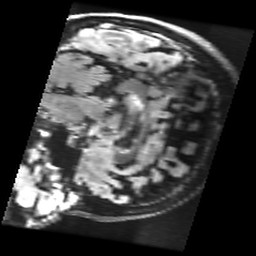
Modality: FLAIR
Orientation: sagittal
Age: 62
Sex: female
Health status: healthy
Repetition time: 12 s
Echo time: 0.09782 s